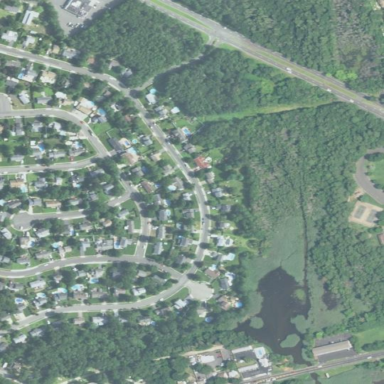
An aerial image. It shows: Leisure park in swampy wetland area.